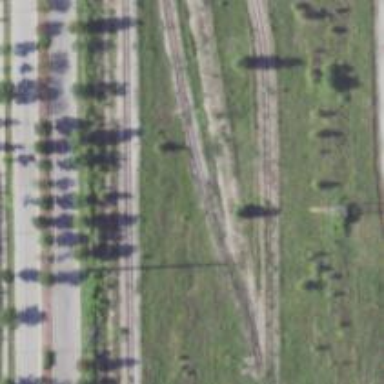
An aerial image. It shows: Abandoned railway siding.